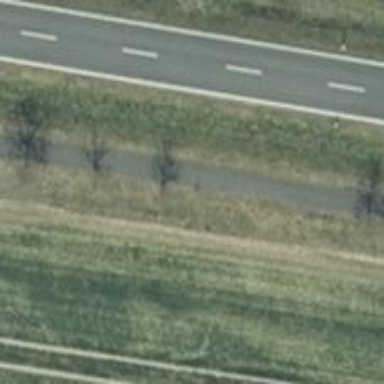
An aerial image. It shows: Deciduous broadleaved tree.